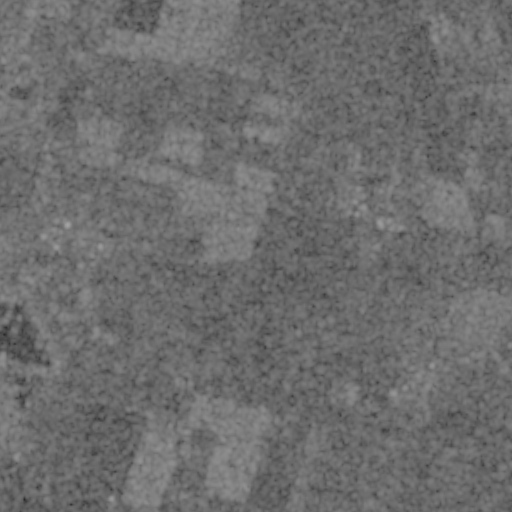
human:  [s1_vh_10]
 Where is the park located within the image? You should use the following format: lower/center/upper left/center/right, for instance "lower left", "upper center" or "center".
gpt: The park is located in the center left of the image.
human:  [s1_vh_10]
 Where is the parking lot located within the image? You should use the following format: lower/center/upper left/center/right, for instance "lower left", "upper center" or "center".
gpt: The parking lot is located in the center left of the image.
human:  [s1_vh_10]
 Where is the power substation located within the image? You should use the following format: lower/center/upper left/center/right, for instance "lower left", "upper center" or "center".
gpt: The power substation is located in the upper left of the image.
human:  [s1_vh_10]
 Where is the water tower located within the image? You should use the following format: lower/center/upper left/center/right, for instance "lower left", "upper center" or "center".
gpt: The water tower is located in the upper left of the image.
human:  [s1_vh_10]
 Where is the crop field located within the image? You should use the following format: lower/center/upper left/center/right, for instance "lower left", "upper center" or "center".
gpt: There is no crop field in the image.

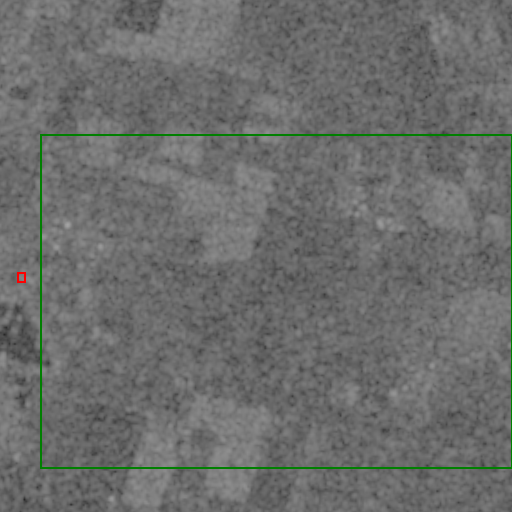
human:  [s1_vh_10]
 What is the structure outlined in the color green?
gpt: The structure outlined in green is a crop field.
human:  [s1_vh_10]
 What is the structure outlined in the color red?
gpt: The structure outlined in red is a park.
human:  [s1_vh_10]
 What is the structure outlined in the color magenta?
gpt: There is no magenta outline.